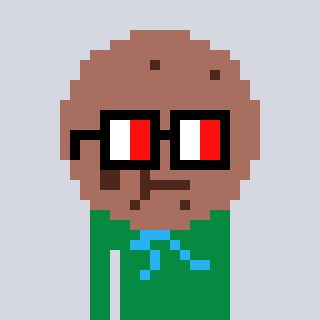
a pixel art character with square glasses with black frames and red eyes, a cookie-shaped head and a green-colored body on a cool background